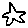
Label: star